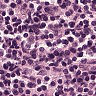
Metastatic tissue present: no